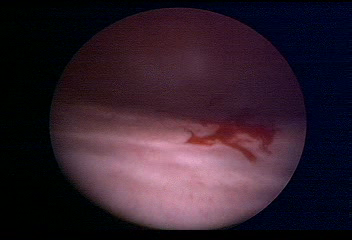
Modality: WLC
Class: Normal mucosa
Bladder cancer association: No